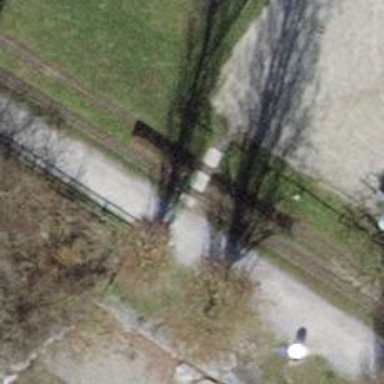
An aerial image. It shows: Uncontrolled railway crossing.